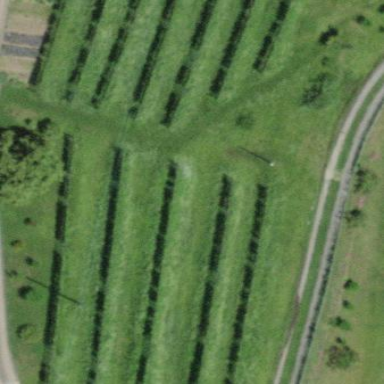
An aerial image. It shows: Vineyard growing grapes.